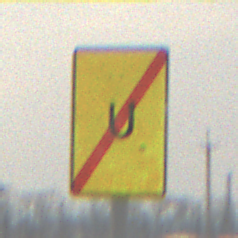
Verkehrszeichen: EndeUmleitung
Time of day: MorningAfternoon
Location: Outdoor (Nature)
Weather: Overcast
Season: Winter
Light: Natural